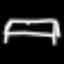
Label: bed